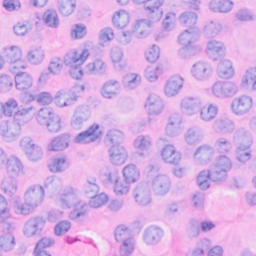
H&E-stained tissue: Breast